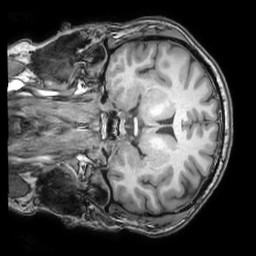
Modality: T1w
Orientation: coronal
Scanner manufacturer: philips
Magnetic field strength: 3 T
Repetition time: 0.007 s
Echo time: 0.003501 s